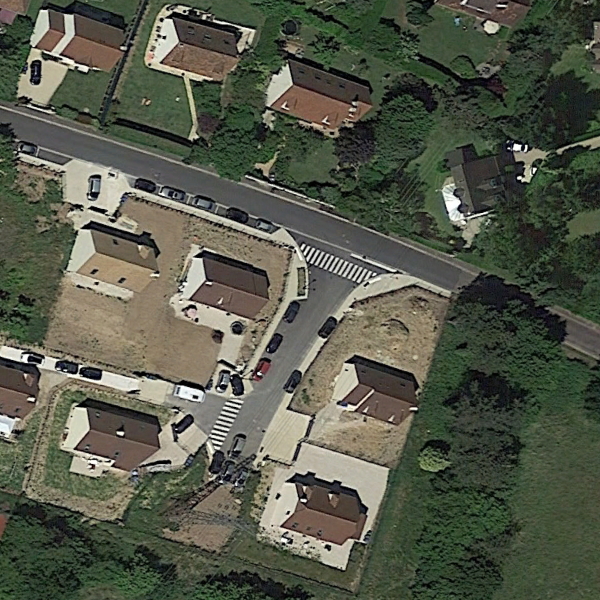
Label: MediumResidential